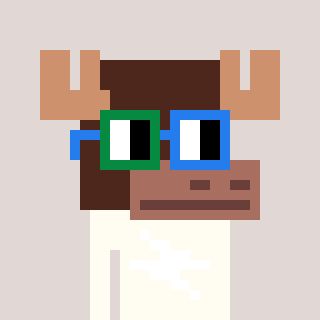
a pixel art character with square green and blue glasses, a moose-shaped head and a grayscale-colored body on a warm background